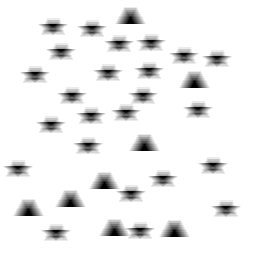
Squares: 0
Triangles: 8
Stars: 24
Total shapes: 32